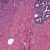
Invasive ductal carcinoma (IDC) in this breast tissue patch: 0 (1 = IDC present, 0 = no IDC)